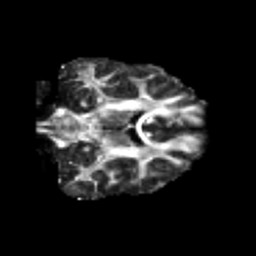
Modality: FA
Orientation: coronal
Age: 24
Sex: male
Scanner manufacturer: siemens
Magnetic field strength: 3 T
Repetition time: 3.5 s
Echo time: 0.125 s